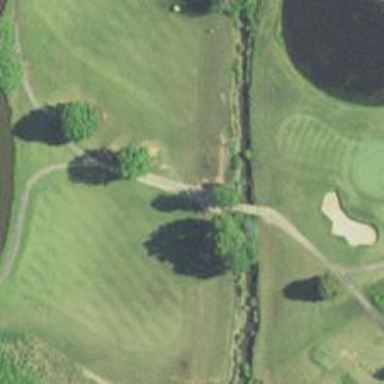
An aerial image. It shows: Path designated for golf carts.